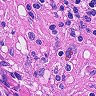
Metastatic tissue present: yes